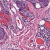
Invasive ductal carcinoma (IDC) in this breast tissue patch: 0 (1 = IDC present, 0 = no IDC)